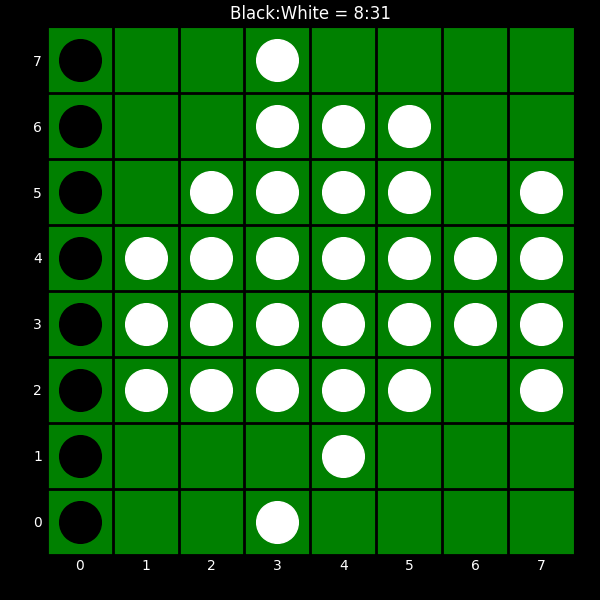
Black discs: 8
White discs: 31